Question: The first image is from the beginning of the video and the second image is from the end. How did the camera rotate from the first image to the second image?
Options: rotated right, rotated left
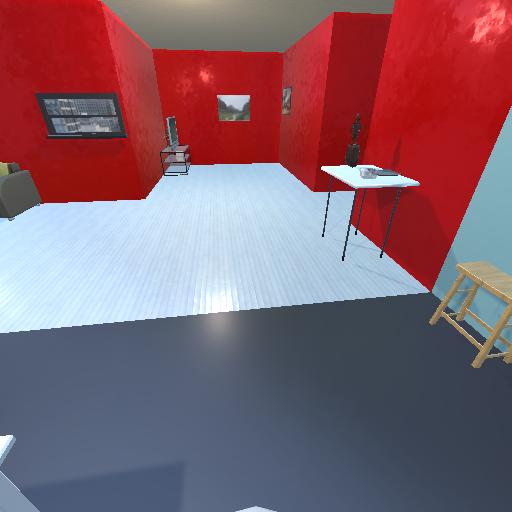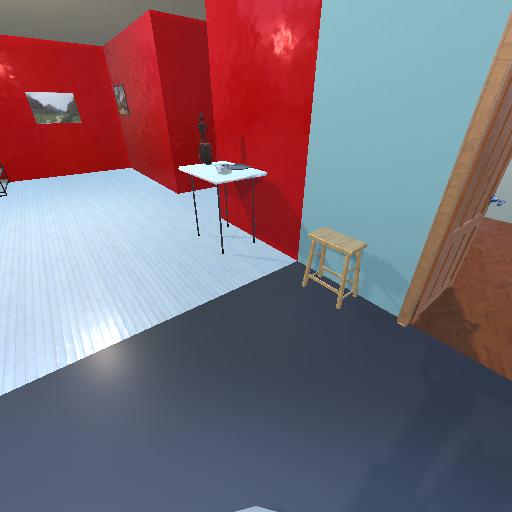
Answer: rotated right